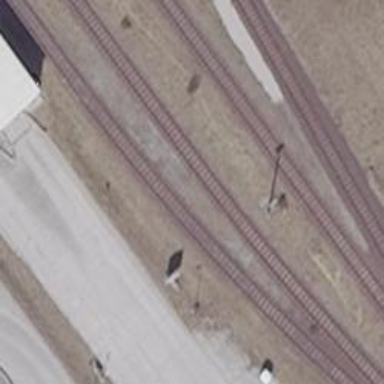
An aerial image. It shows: Railway yard used for servicing trains.